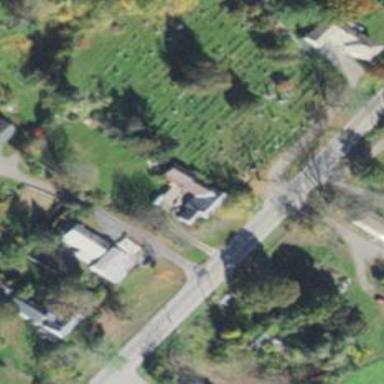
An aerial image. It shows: Cemetery.